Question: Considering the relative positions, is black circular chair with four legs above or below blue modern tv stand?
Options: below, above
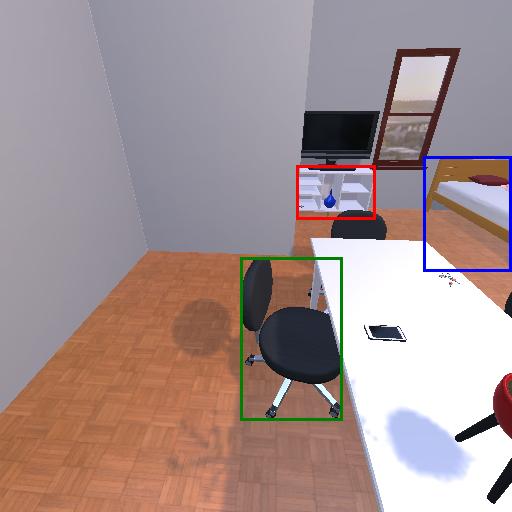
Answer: below